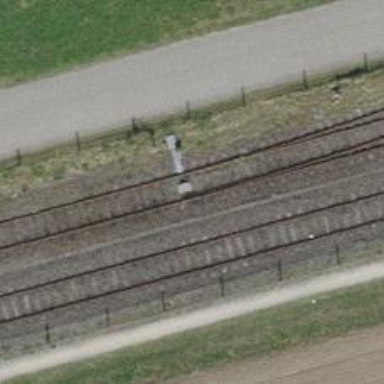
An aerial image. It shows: Railway switch.